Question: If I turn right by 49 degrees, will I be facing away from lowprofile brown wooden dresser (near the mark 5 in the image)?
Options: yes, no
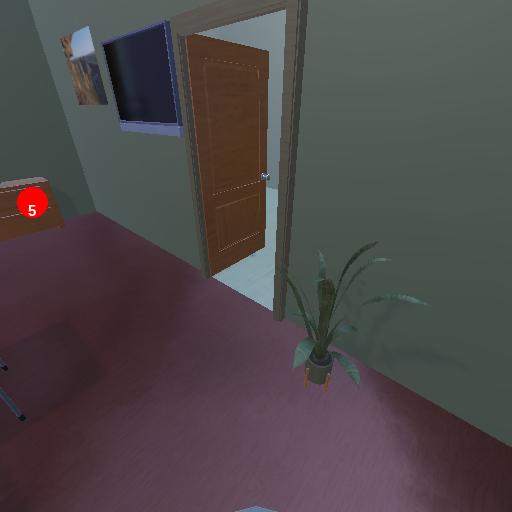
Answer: yes